Aerial crown-view tile of a tropical tree (Barro Colorado Island, Panama), acquired 20250124:
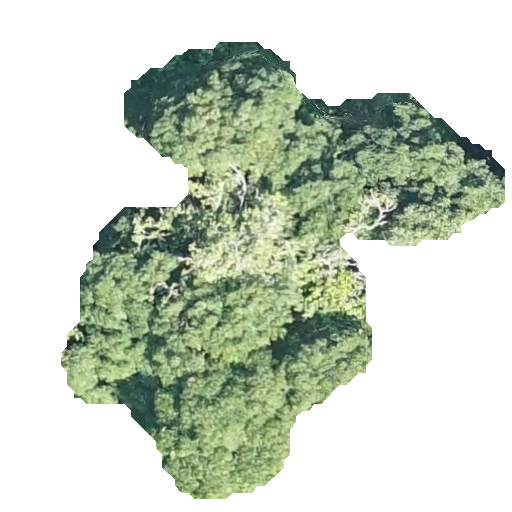
Species: Handroanthus guayacan
GBIF accepted scientific name: Handroanthus guayacan
Crown area: 164.088 m²